Question: I want to create an element in HTML/CSS like the following:

Basically, I want to create a semicircle in the top-middle with a border around it and then have a smaller circle within that semicircle with a single character centered within it (like the X in the image above). Also, within this element, there might be any amount of text/images, etc.
Any help on the best way to create this type of element would be greatly appreciated.
Thanks a lot in advance.
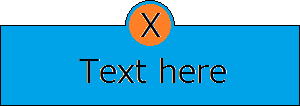
Answer: Here is an example with absolute positions and sizes:
Getting rid of the weird border effect on the circle:
<URL>
It uses more css's and more html tags, but it solves the problem!
---
<URL>
'''
<div class="mySuperFancyEffect">
<div class="square"></div>
<div class="circle">
<div class="inner-circle"></div>
</div>
</div>
'''
'''
.mySuperFancyEffect {
position: relative;
}
.mySuperFancyEffect .square {
position: absolute;
width: 180px;
height: 65px;
background-color: #66C;
border: 1px solid #000;
margin-top: 20px;
}
.mySuperFancyEffect .circle {
position: absolute;
width: 40px;
height: 40px;
border-radius: 20px;
background-color: #66C;
border-top: 1px solid #000;
margin-left: 70px;
}
.mySuperFancyEffect .inner-circle {
width: 36px;
height: 36px;
border-radius: 20px;
background-color: #DAA74C;
margin: 2px;
}
'''